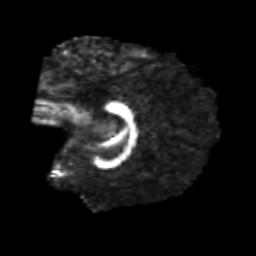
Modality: FA
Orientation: sagittal
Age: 28
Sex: male
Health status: healthy